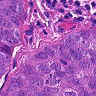
Metastatic tissue present: yes